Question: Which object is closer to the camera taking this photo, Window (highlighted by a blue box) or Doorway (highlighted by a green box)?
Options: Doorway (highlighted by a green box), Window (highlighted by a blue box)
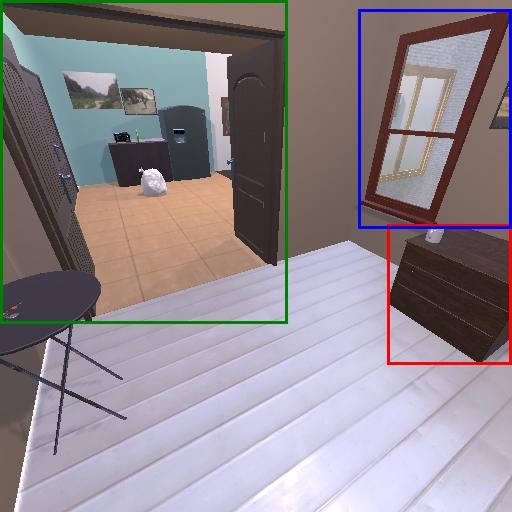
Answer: Doorway (highlighted by a green box)